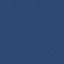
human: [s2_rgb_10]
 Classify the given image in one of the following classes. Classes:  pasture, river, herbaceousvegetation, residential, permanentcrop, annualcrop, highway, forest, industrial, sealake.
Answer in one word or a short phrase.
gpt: SeaLake